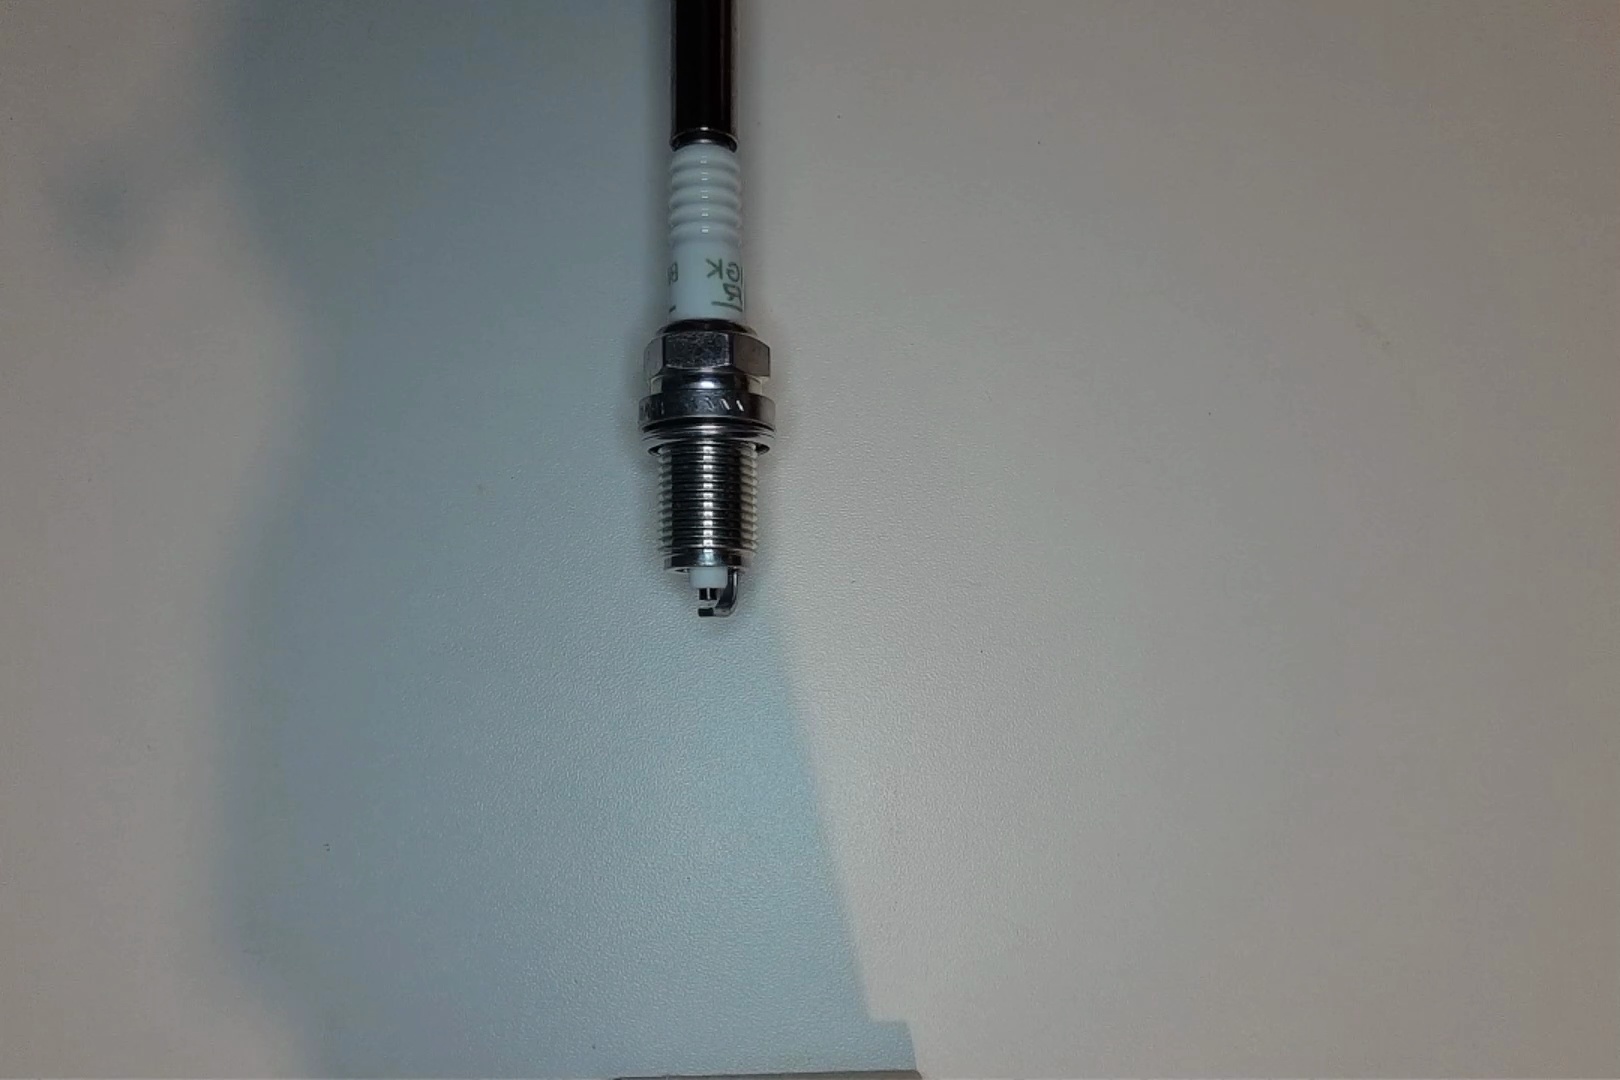
Label: normal